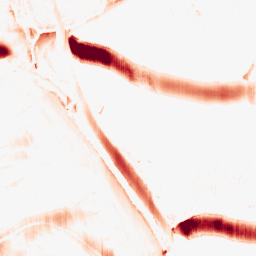
Category: morphological
Decomposition family: morphological_ellipse
Decomposition parameters: operation: opening
width: 30
height: 5
Upsampling method: sinc_hamming
Upsampling parameters: scale: 2
kernel_size: 8
Upsampling scale: 2